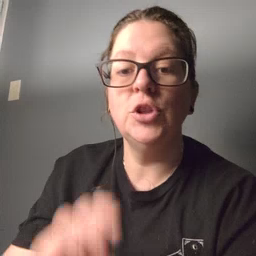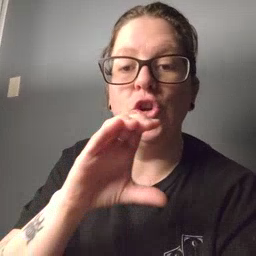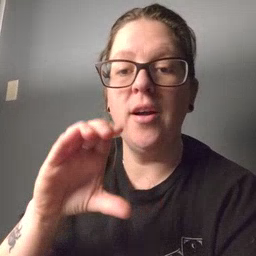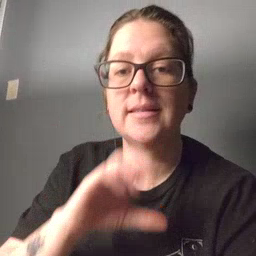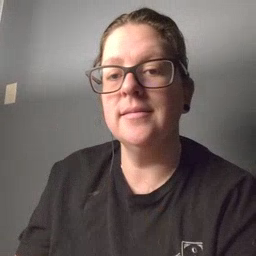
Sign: chocolate